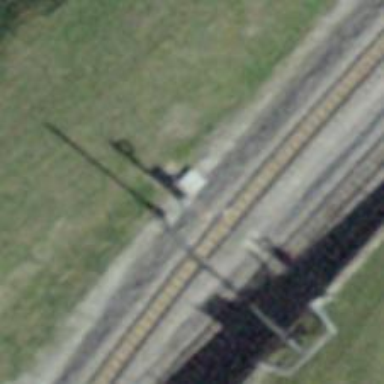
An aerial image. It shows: Railway signal.